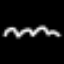
Label: squiggle